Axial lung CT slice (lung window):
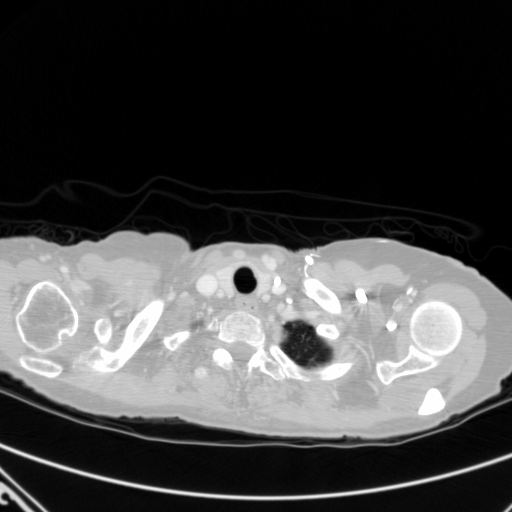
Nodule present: no